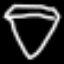
Label: diamond